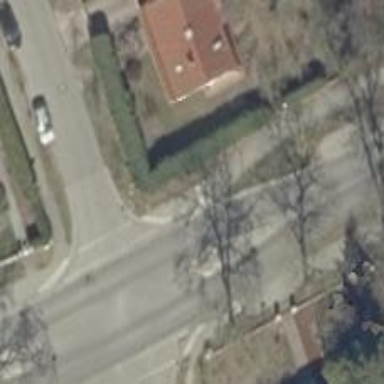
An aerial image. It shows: Asphalt footway with unmarked crossing that includes crossing island.